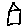
Label: house